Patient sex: M
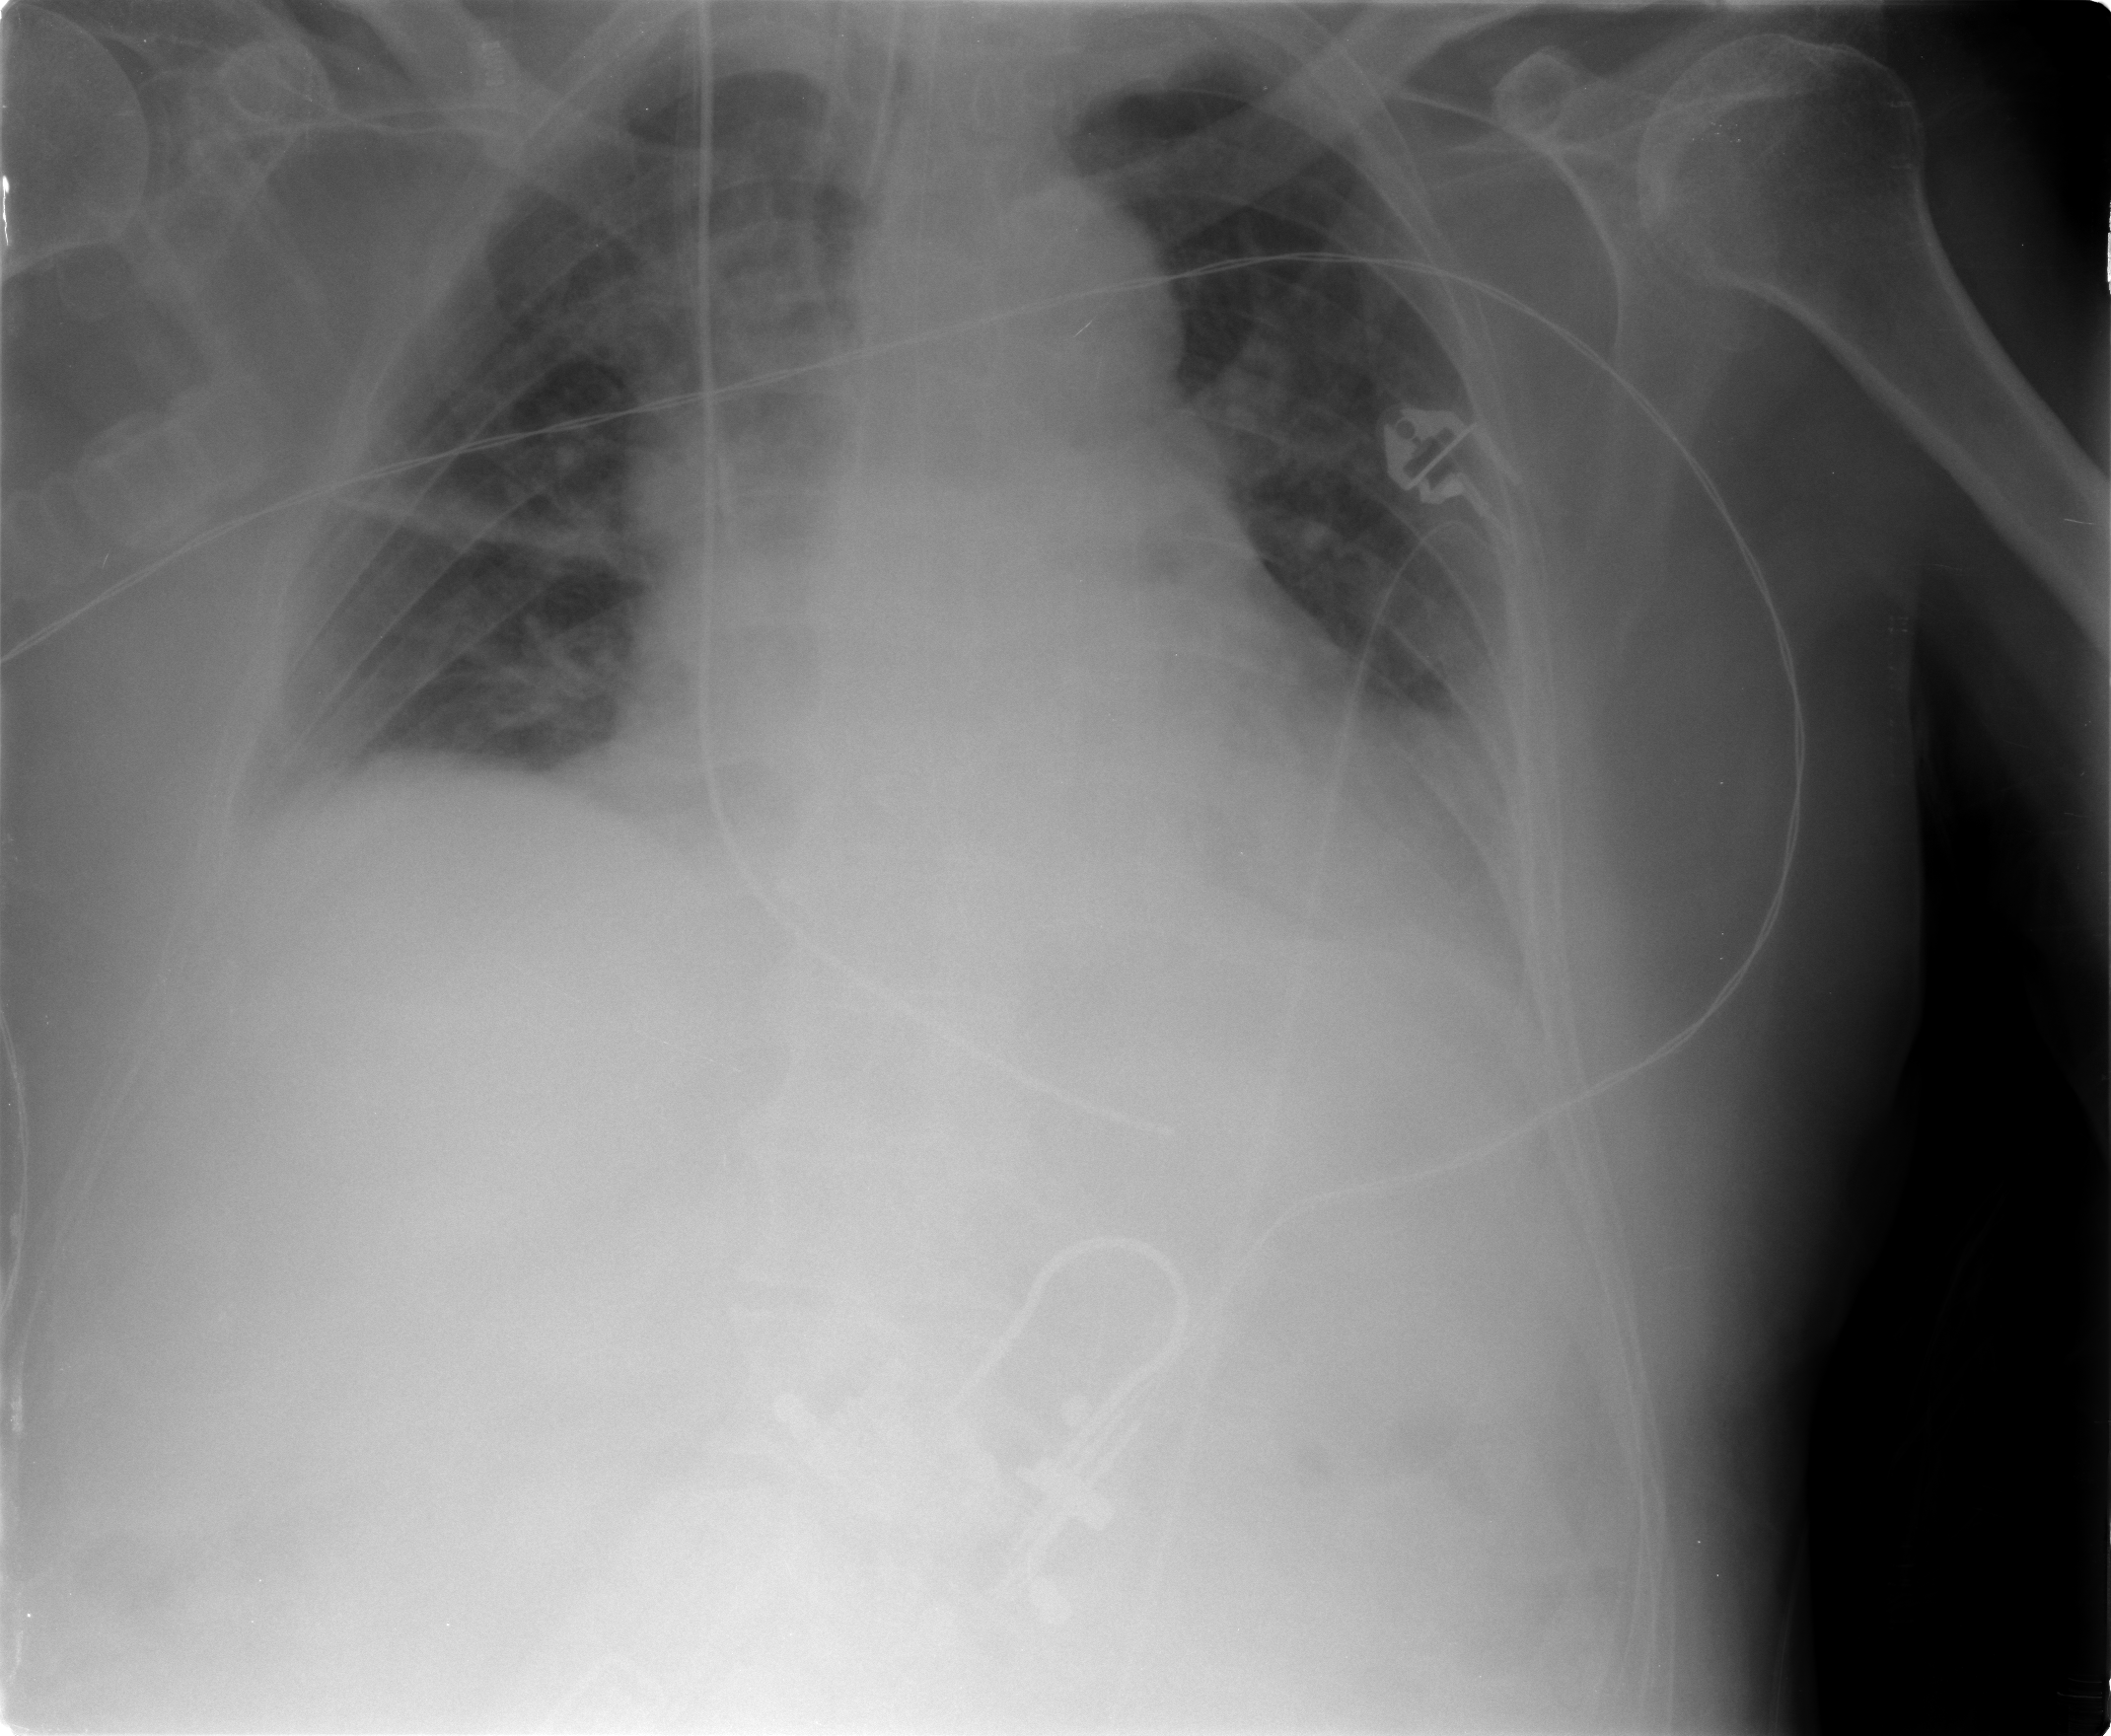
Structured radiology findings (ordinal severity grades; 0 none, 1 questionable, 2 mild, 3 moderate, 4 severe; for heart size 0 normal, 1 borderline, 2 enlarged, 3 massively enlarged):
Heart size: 1
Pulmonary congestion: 2
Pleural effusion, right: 2
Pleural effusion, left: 2
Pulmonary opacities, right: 0
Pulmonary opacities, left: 0
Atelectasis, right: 2
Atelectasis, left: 2